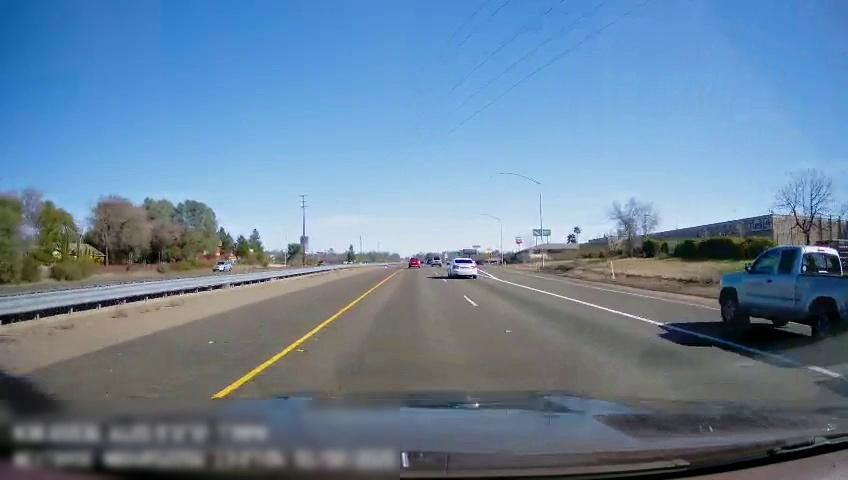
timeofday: Day
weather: Sunny
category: Drivable Space
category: Vehicles | SUV
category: Vehicles | Truck
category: Vehicles | SUV
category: Vehicles | SUV
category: Vehicles | SUV
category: Lanes | Current Lane
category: Lanes | Current Lane
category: Lanes | Alternate Lane
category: Lanes | Alternate Lane
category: Lanes | Alternate Lane
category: Traffic | Signs